Question: I am brand new to coding and I am learning with Scala. My exercise is below but I have a feeling my code is way too verbose. How can I improve it?
Exercise:
*Internet telephony service providers offer calling services between computers and regular phones not connected to the Internet. Write a script to help people determine what their calling costs would be based on how many minutes they expect to talk in a month, whether they will be using a monthly subscription or pay-as-you-go service, what country they will be making those calls to and whether they will be making calls to both mobile and landline phones or just to a landline phone. Use the following information to help you with your task:

Lewis, Mark C.; Lacher, Lisa. Introduction to Programming and Problem-Solving Using Scala, Second Edition (Chapman & Hall/CRC Textbooks in Computing) (Page 74). CRC Press. Kindle Edition.*
'''
import scala.io.StdIn._
object callingCost {
def main(args: Array[String]): Unit = {
//user input
print("Will you be using (1)Monthly or (2)Pay-As-You-Go ")
val planType = readInt()
print("What country will you be calling? ")
val country = readLine()
print("How many minutes would you talk per month? ")
val minsMonth = readInt()
print("Will you be calling both Mobile and Landlines as opposed to just landlines? (Y/N) ")
val lineType = readLine()
//declare monthly subscription cost per country
val chinaCost120 = 1.19
val chinaCost400 = 3.89
val chinaCost800 = 7.79
val chinaUnltd = 13.99
val indiaCost120 = 1.42
val indiaCost800 = 8.99
val indiaUnltd = 19.99
val ukMobLand = 2.09
val ukLand = 1.19
val mexicoUnltd = 1.79
val usaUnltd = 2.99
//declare pay as you go cost per country
val chinaPaygI = 0.02
val indiaPaygI = 0.015
val usaPaygI = 0.023
val mexicoPaygMl = 0.035
val mexicoPaygL = 0.01
val ukPaygMl = 0.10
val ukPaygL = 0.023
//monthly plan evaluation
val cost = if (planType == 1) {
if (country == "China") {
if (minsMonth <= 120) chinaCost120
else if (minsMonth > 120 && minsMonth <= 400) chinaCost400
else if (minsMonth > 400 && minsMonth <= 800) chinaCost800
else chinaUnltd
}
else if (country == "India") {
if (minsMonth <= 120) indiaCost120
else if (minsMonth > 120 && minsMonth <= 800) indiaCost800
else indiaUnltd
}
else if (country == "UK") {
if (lineType == "Y") ukMobLand
else ukLand
}
else if (country == "Mexico") mexicoUnltd else usaUnltd
} else { //Pay-As-You-Go section
if (country == "China") minsMonth*chinaPaygI
else if (country == "India") minsMonth*indiaPaygI
else if (country == "USA") minsMonth*usaPaygI
else {
if (country == "Mexico" && lineType == "Y") minsMonth*mexicoPaygMl
else if (country == "Mexico" && lineType == "N") minsMonth*mexicoPaygL
else if (country == "UK" && lineType == "Y") minsMonth*ukPaygMl else minsMonth*ukPaygL
}
}
println(s"Your projected cost per month is $cost")
}
}
'''
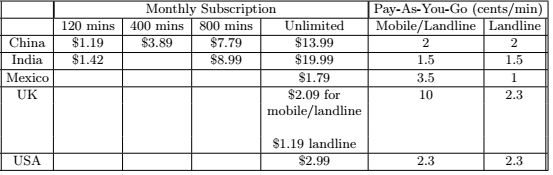
Answer: You can clean things up quite a bit with just simple pattern matching:
'''
object callingCost {
def main(args: Array[String]): Unit = {
//user input
print("Will you be using (1)Monthly or (2)Pay-As-You-Go ")
val planType = readInt()
print("What country will you be calling? ")
val country = readLine()
print("How many minutes would you talk per month? ")
val minsMonth = readInt()
print("Will you be calling both Mobile and Landlines as opposed to just landlines? (Y/N) ")
val lineType = readLine()
//declare monthly subscription cost per country
val cost = (planType, country, minsMonth, lineType) match {
case (1, "China", m, _) if m <= 120 => 1.19
case (1, "China", m, _) if m <= 400 => 3.89
case (1, "China", m, _) if m <= 800 => 7.79
case (1, "China", _, _) => 13.99
case (1, "India", m, _) if m <= 120 => 1.42
case (1, "India", m, _) if m <= 800 => 8.99
case (1, "India", _, _) => 19.99
case (1, "UK", _, "Y") => 2.09
case (1, "UK", _, _) => 1.19
case (1, "Mexico", _, _) => 1.79
case (1, "USA", _, _) => 2.99
case (2, "China", m, _) => m * 0.02
case (2, "India", m, _) => m * 0.015
case (2, "USA", m, _) => m * 0.023
case (2, "Mexico", m, "Y") => m * 0.035
case (2, "Mexico", m, "N") => m * 0.01
case (2, "UK", m, "Y") => m * 0.10
case (2, "UK", m, _) => m * 0.023
}
println(s"Your projected cost per month is $cost")
}
}
'''